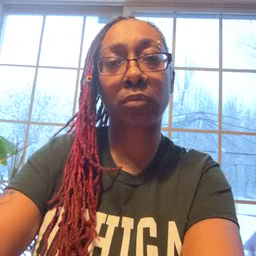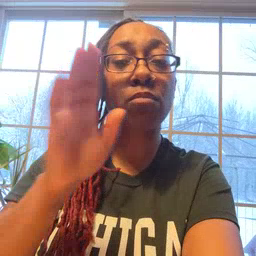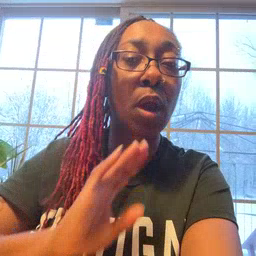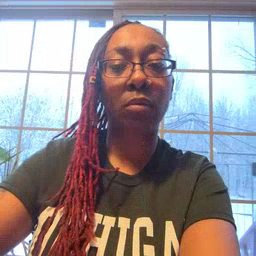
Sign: brown